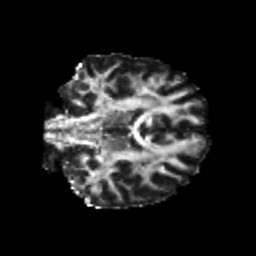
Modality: FA
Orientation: coronal
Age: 22
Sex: male
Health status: healthy
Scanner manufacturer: philips
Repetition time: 7.391 s
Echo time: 0.08599 s